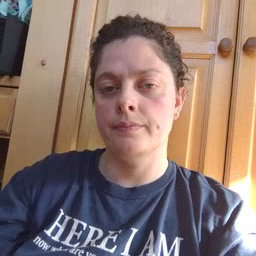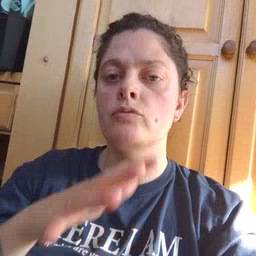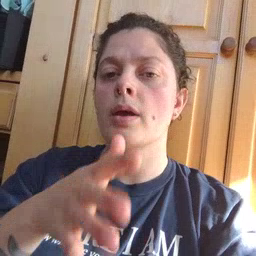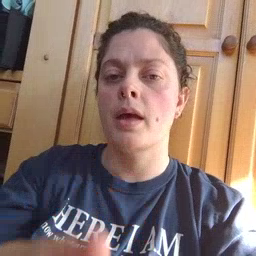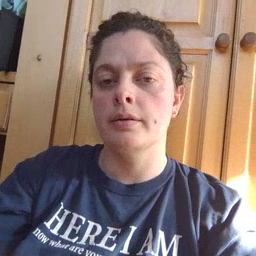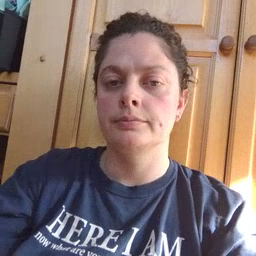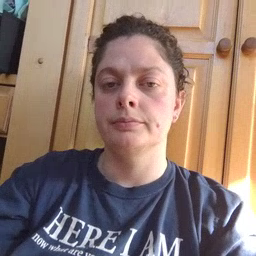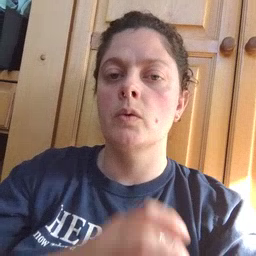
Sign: grandma